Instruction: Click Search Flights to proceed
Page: home
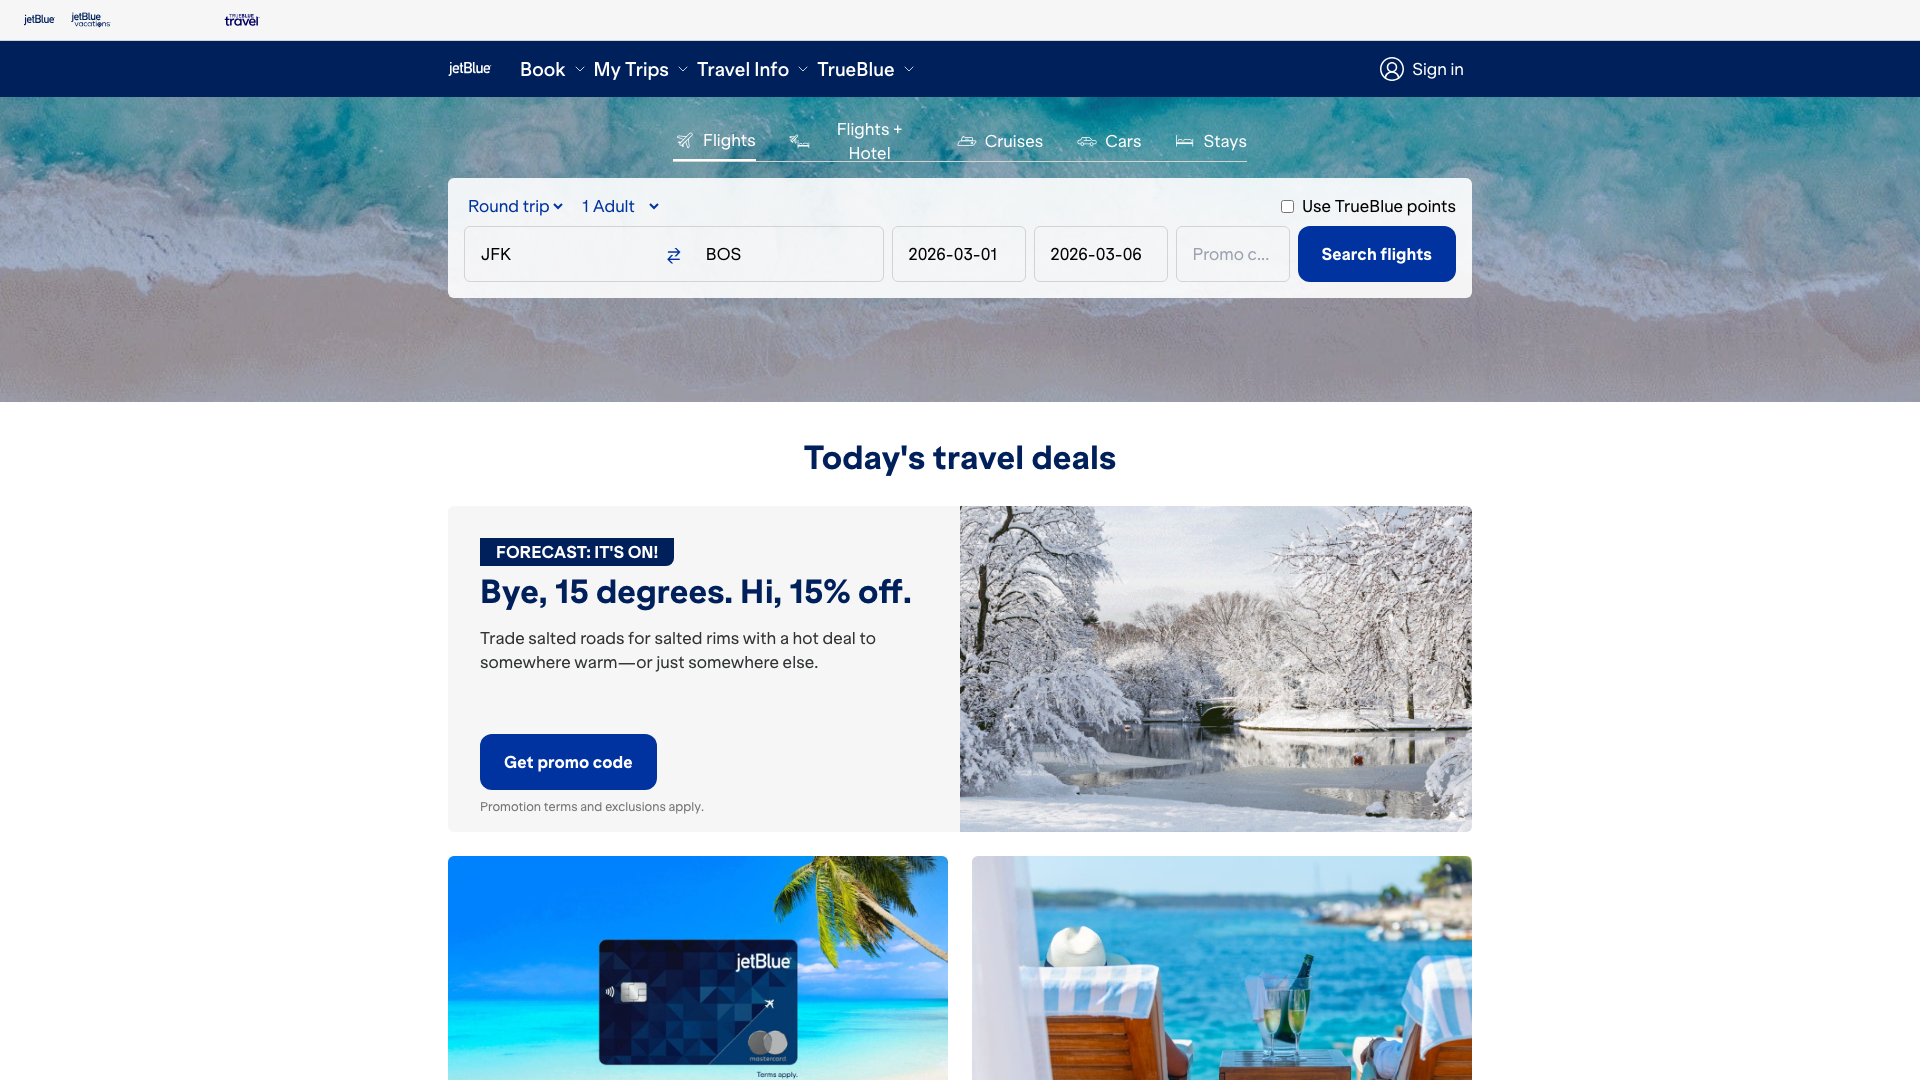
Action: click